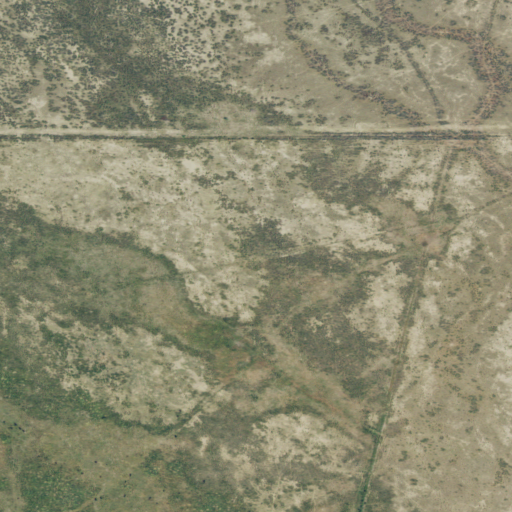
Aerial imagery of valley in Oregon named Baker Valley containing shrub, pasture, woody wetlands, cultivated crops, and herbaceous wetlands